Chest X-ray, AP view. Patient: 8 years old, sex M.
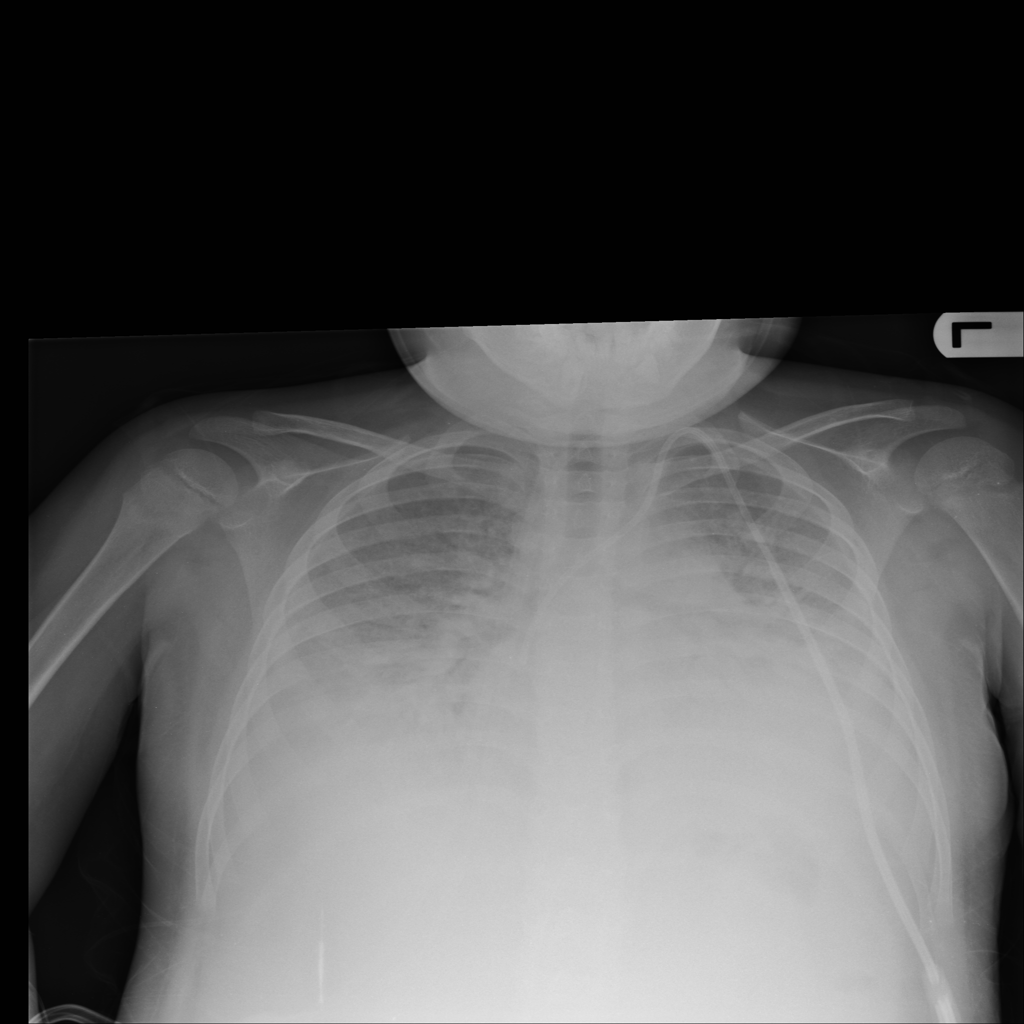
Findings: Consolidation, Infiltration